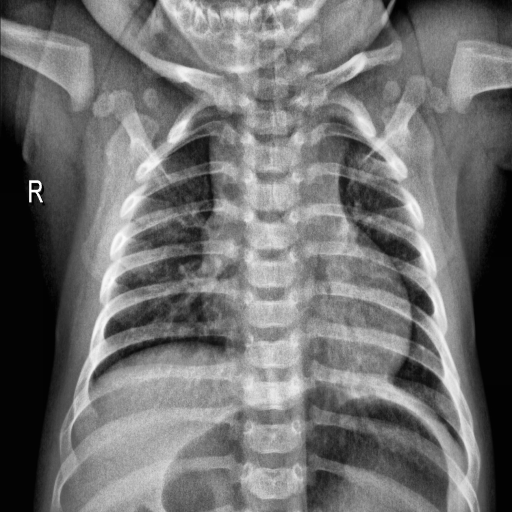
Finding: NORMAL